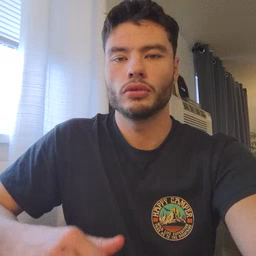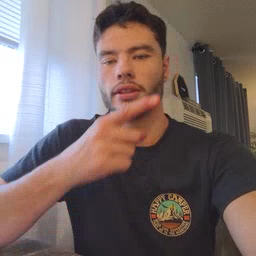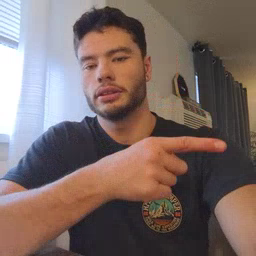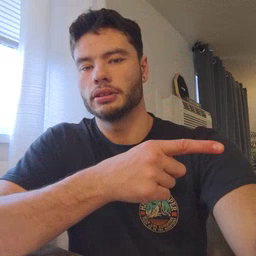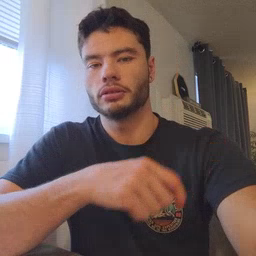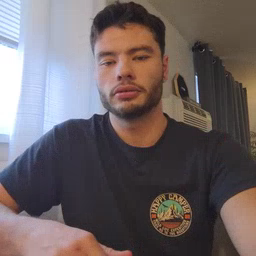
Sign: hesheit